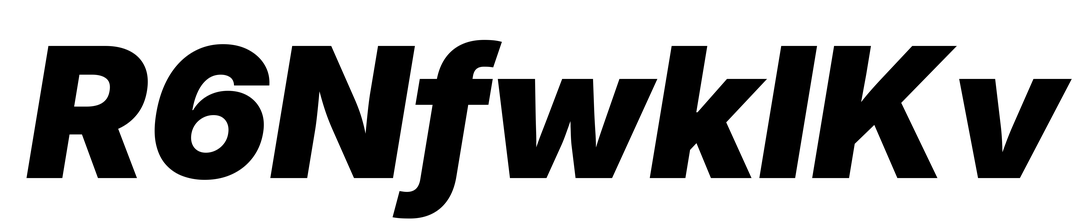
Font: Inter-Italic_Black_Italic